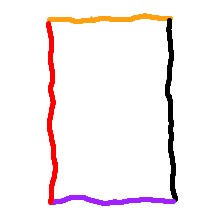
Shape: rectangle